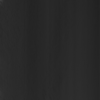
Label: not_dusty